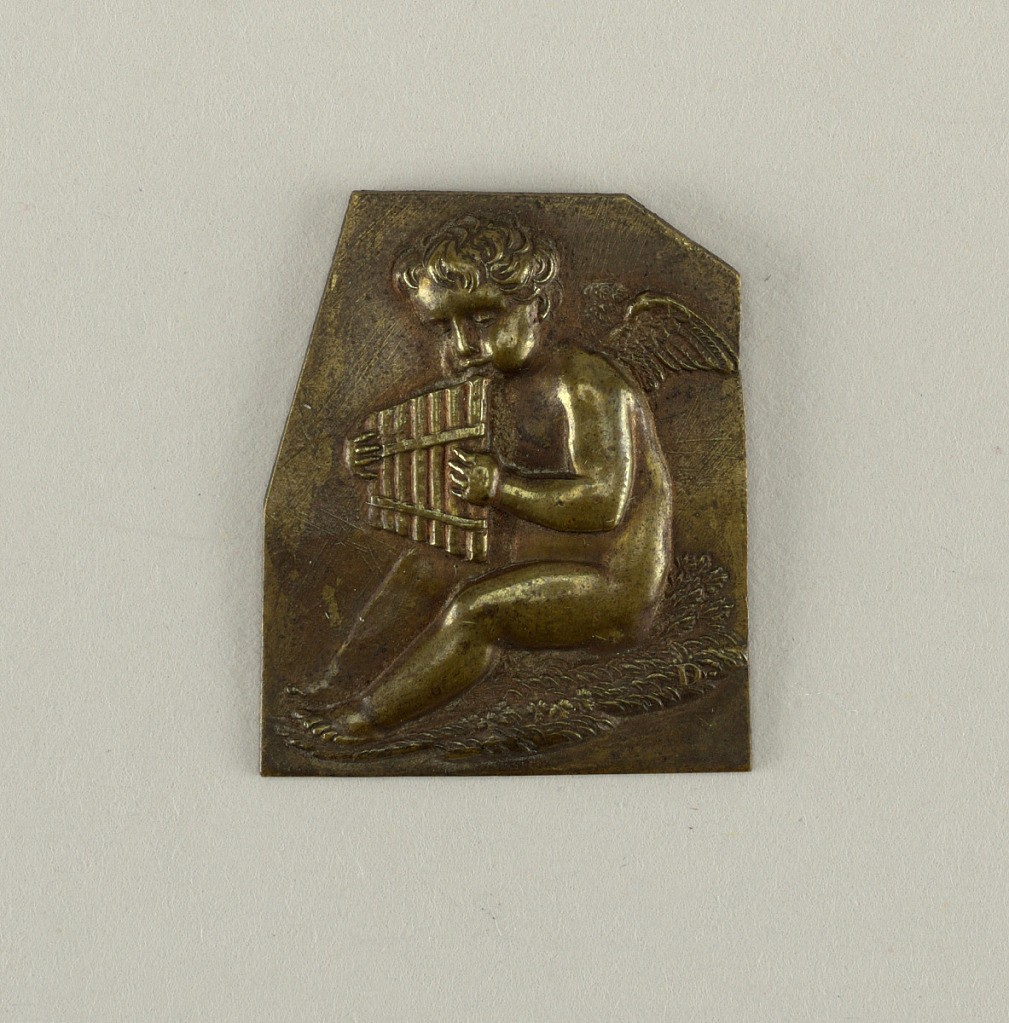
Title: Mount
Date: early 19th century
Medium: Silvered brass
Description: Vertical rectangle with upper corners clipped. Repoussé figure of seated putto, turned to left, paying a set of pan-pipes.